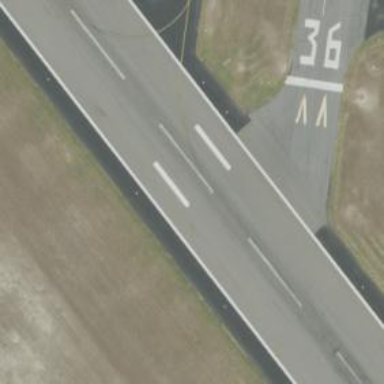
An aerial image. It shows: Runway surface made of asphalt at airport.